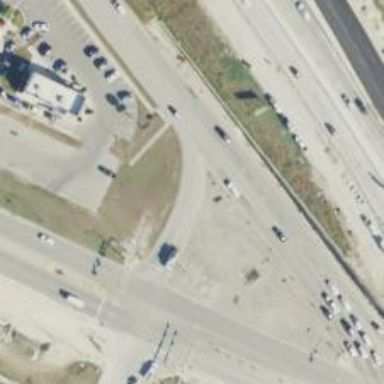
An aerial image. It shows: Secondary link road.